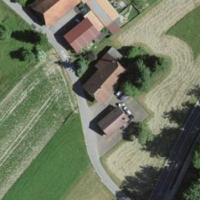
EUNIS habitat code: 55
Species observed at this site:
Prunus spinosa